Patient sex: M
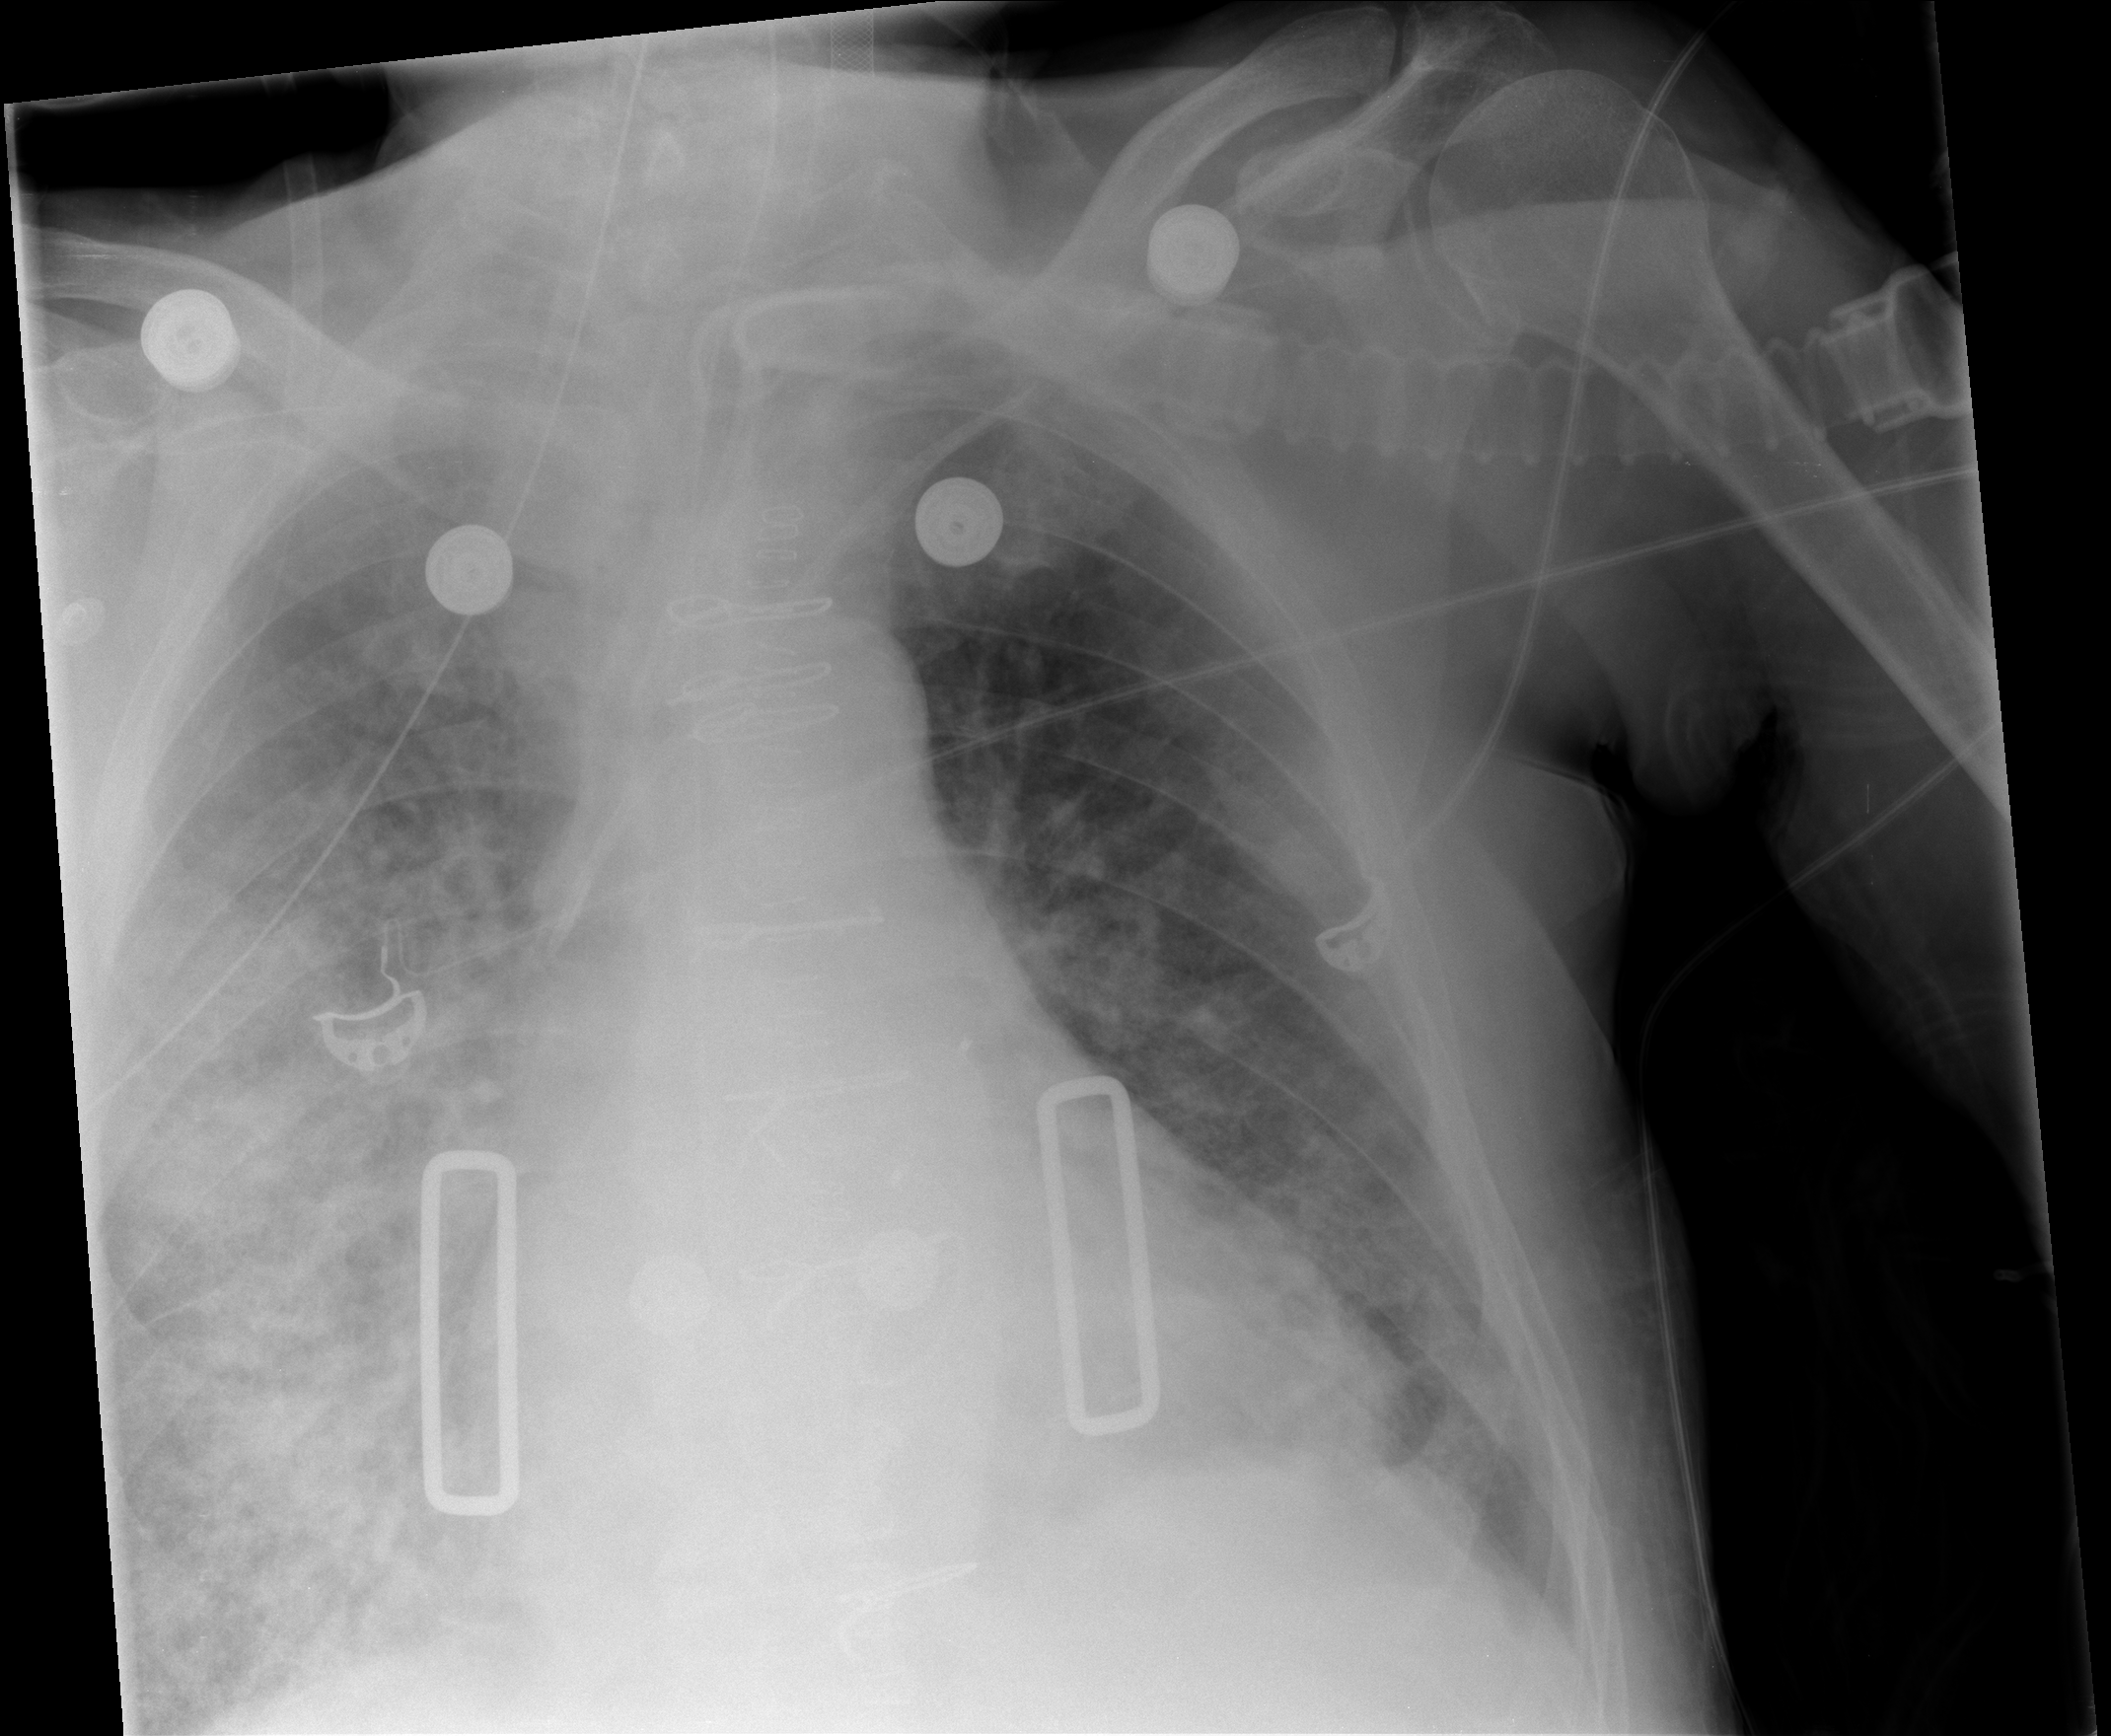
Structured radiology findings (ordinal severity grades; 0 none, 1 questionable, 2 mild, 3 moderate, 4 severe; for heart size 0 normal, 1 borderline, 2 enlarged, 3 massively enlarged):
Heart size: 1
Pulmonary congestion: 2
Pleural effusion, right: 2
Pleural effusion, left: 1
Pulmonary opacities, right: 4
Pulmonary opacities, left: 3
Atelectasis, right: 3
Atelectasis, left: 3